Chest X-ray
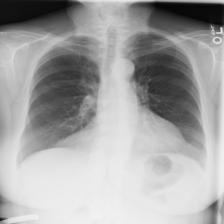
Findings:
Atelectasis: negative
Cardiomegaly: negative
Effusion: negative
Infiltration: negative
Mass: negative
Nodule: negative
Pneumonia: negative
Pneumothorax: negative
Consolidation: negative
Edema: negative
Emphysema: negative
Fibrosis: negative
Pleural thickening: negative
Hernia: negative